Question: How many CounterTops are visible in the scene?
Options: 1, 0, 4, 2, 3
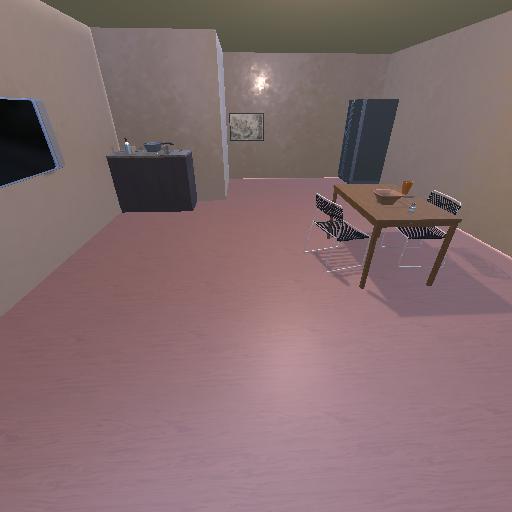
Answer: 1